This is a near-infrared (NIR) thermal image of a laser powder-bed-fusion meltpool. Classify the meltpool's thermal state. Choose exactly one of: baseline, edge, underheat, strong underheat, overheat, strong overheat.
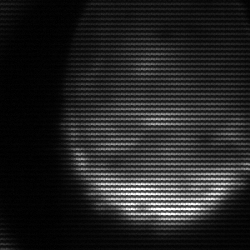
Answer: edge